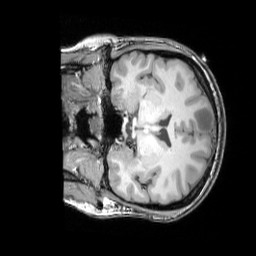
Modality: T1w
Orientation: coronal
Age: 31
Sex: female
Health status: ill
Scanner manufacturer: siemens
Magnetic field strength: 3 T
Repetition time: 1.75 s
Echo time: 0.00418 s